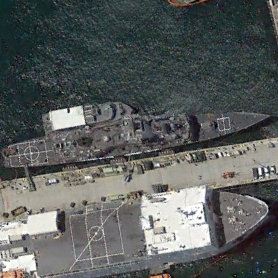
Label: cruiser